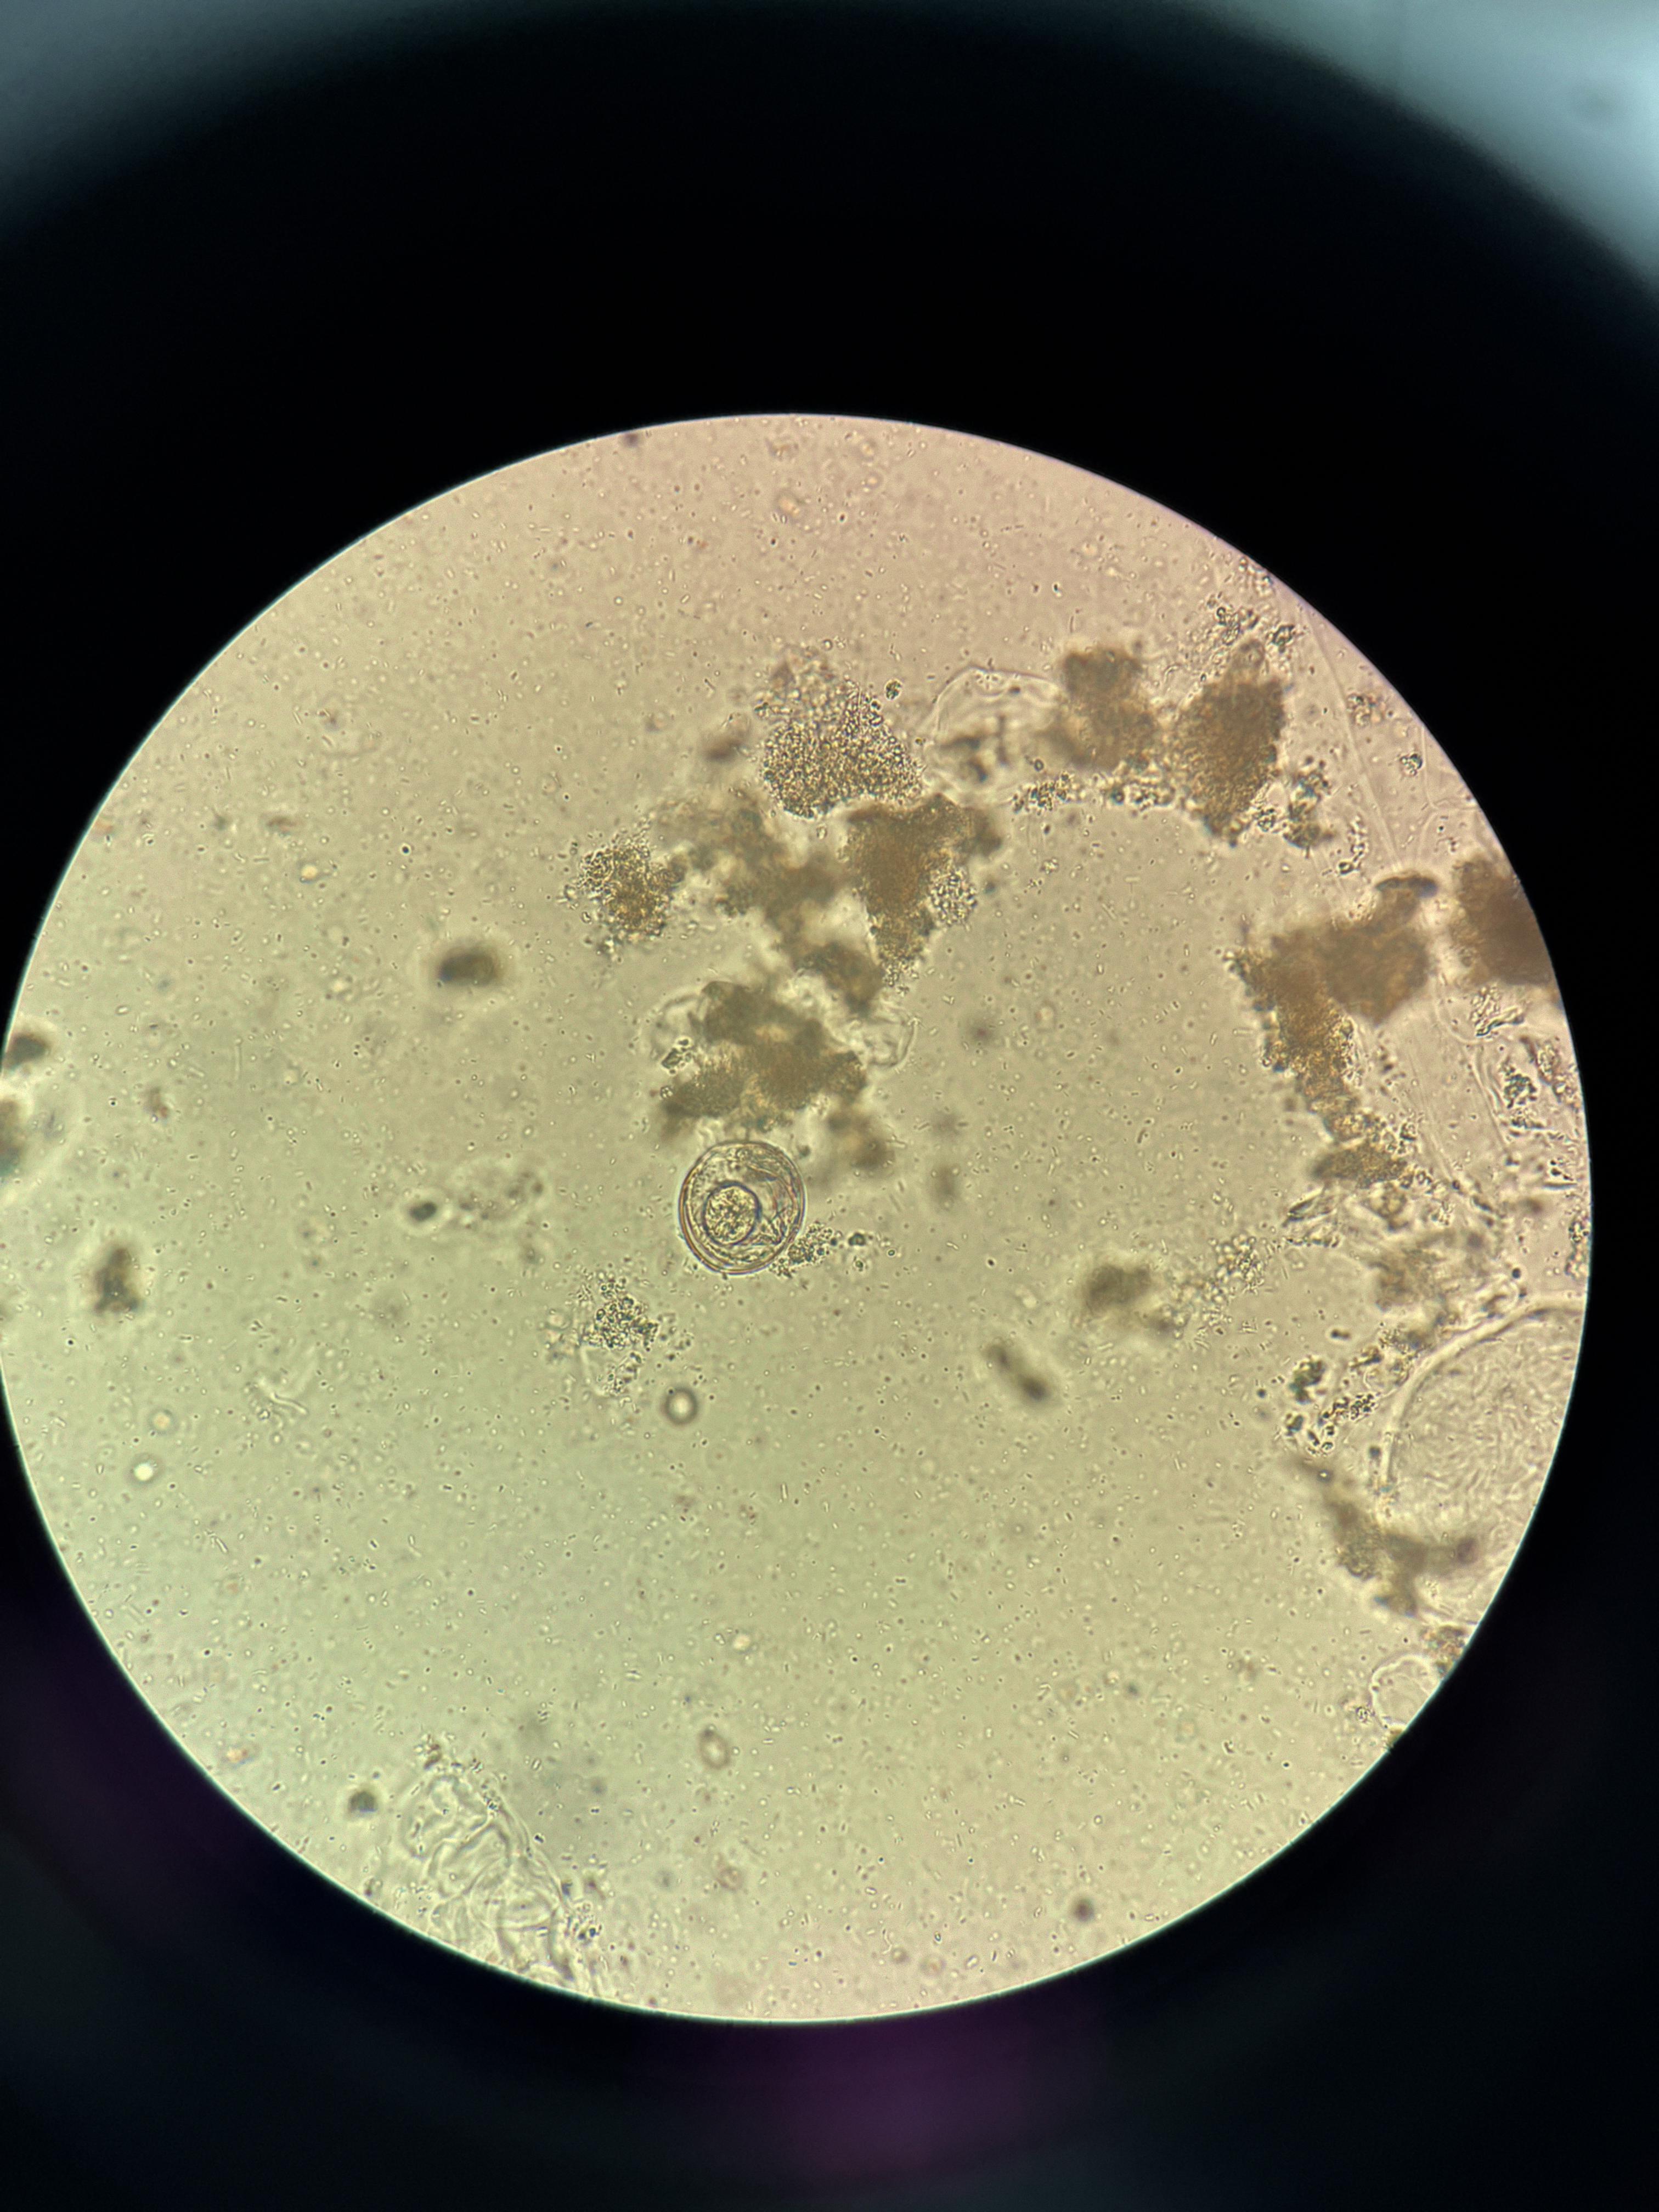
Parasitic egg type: Hymenolepis nana